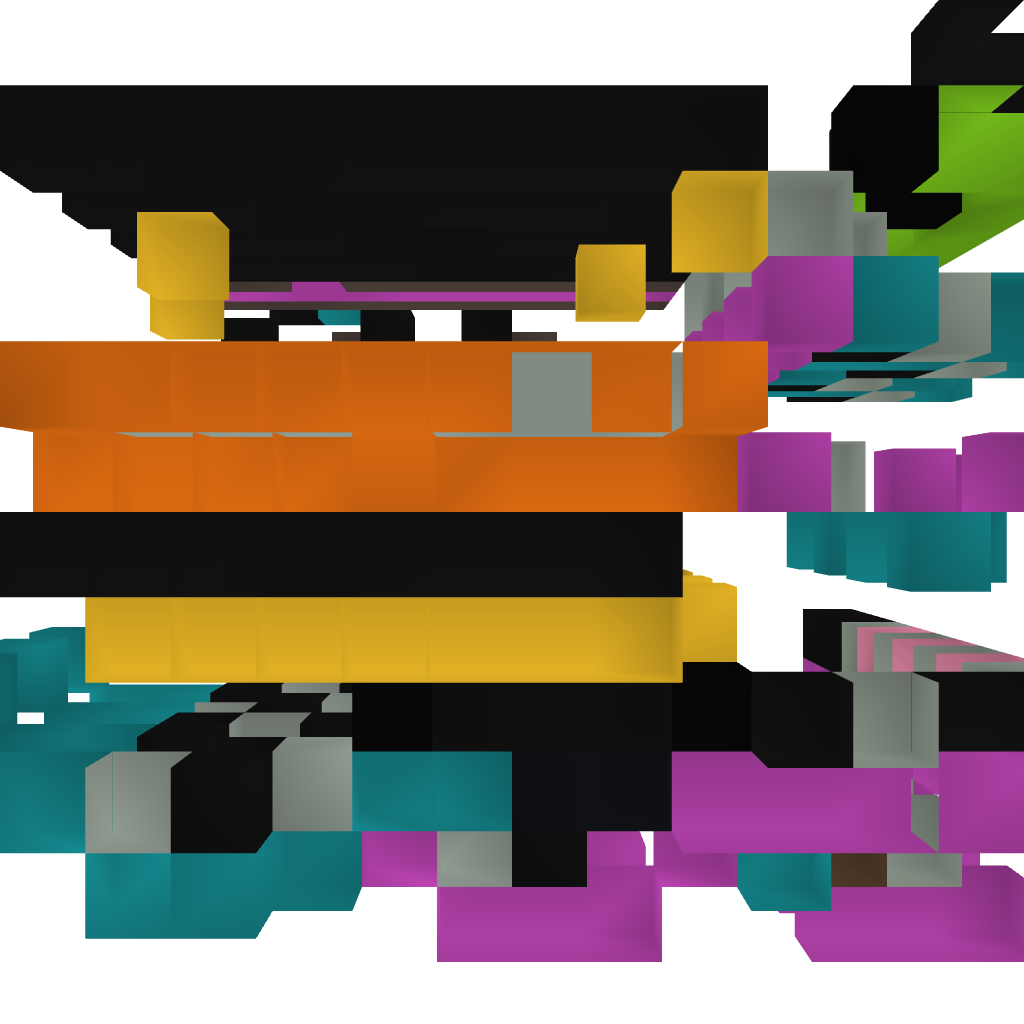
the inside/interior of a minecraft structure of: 9 Digit Combination Lock